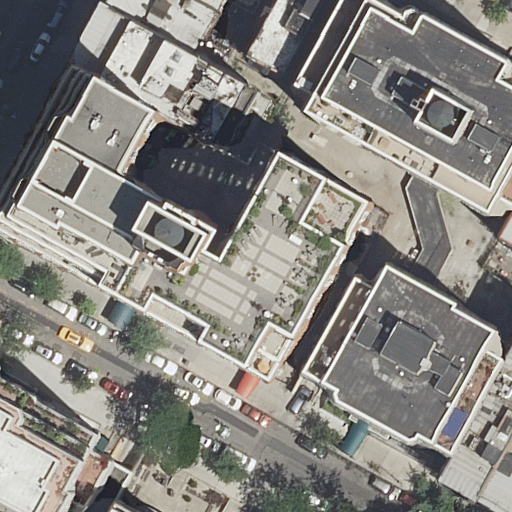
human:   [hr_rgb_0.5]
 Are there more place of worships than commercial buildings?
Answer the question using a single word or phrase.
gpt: yes

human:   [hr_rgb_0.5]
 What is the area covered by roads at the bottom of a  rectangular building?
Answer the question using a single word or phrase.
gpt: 0m2

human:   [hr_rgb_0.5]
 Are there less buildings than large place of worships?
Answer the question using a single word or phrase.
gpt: no

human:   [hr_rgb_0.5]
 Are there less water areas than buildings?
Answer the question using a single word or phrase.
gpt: yes

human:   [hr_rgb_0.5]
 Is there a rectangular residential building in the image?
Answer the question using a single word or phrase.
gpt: yes

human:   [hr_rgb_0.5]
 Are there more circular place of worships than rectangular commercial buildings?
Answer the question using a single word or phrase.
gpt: no

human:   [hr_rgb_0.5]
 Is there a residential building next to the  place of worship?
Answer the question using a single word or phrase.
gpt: yes

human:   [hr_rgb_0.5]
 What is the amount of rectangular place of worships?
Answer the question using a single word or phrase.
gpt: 1

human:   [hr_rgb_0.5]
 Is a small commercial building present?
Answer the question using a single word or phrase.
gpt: no

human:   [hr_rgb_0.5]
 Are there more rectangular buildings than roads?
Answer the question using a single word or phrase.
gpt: yes

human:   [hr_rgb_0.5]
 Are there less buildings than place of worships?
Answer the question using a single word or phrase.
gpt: no

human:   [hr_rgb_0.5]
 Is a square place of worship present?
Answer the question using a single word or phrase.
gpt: no

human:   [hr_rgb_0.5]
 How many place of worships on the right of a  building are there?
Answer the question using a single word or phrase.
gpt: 1

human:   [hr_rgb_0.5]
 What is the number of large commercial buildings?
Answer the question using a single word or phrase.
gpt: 0

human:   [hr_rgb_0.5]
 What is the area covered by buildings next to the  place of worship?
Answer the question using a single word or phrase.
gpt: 6280m2

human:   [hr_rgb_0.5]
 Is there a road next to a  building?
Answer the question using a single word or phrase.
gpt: yes

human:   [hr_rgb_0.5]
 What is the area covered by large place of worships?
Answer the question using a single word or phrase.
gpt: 0m2

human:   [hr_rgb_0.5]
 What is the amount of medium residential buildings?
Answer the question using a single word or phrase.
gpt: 4

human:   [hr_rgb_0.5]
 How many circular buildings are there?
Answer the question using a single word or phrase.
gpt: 0

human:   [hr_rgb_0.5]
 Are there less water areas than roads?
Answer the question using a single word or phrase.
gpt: yes

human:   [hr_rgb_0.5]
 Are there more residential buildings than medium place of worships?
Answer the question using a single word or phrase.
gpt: yes

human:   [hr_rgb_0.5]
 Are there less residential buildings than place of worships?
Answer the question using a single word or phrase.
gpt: no

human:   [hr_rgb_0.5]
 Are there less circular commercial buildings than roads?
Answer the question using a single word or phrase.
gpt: yes

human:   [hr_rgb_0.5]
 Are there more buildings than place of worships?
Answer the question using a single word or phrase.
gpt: yes

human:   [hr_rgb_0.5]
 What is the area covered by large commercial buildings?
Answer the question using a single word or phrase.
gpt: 0m2

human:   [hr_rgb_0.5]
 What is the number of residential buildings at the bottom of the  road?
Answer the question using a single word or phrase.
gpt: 2

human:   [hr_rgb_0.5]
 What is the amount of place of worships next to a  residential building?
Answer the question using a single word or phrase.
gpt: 1

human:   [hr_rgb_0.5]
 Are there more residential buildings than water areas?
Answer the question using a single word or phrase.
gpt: yes

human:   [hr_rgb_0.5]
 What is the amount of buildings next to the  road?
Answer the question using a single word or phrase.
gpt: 10

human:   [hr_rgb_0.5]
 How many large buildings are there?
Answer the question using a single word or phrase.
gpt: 3

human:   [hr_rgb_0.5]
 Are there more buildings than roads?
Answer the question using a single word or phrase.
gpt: yes

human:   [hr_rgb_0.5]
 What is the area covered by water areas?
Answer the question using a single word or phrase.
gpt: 0m2

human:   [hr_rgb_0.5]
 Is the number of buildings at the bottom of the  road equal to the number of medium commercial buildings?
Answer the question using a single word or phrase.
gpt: no

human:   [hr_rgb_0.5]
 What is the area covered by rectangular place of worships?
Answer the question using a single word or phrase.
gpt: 52m2

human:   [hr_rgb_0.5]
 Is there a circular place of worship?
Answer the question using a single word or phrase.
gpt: no

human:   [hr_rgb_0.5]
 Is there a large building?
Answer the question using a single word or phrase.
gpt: yes